Question: Im trying to programm a 3D game with pure java, without any libraries like open gl (because i want to understand all the mathematics and techniches behind it).
So, the first tests work very well, i can move around and rotate cubes and stuff like that, and i have a projection matrix to represent the camera of the world.
But the this projection doesnt work correctly.
I can move the points around, but only about x and y, so right left, top bottom.
but whenever i change the z coordinates of all points, nothing happens.
The thing is my perspective projection isnt perspective at all. I can do everzthing, but points that are "far away" arent drawn "smaller"... why? Whats the problem?
Im working with matrices i already said, and use the following principe: every mesh has a list of lines, each line has to points, a point has the variables x, y, z, 1. So, whenever i want to transform all of these points i just multiply the needed transformation matrix (4x4) with each point matrix (4x1), and then the projection matrix with each point matrix, to get the new point matrix (4x1) of each point and drawing them again.
so i already said, the projection, (so the actual distance zoom) isnt working. why? Anyone an idea?
Thank you very much!
EDIT
okay, heres is some more information and code:
Im using this projection matrix:

and here is some more code:
<URL>
<URL>
<URL> That's the main programm, problem see line 48
<URL>
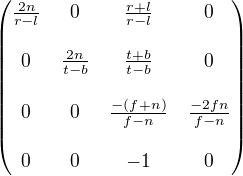
Answer: You will need to transform your points using a perspective projection matrix rather than just a projection matrix to add depth
see
<URL>